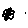
Label: flower